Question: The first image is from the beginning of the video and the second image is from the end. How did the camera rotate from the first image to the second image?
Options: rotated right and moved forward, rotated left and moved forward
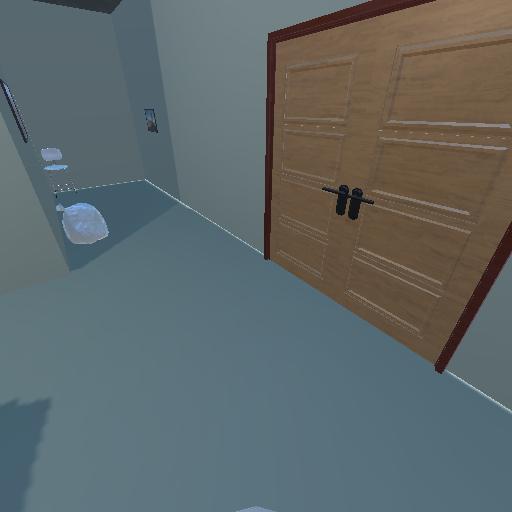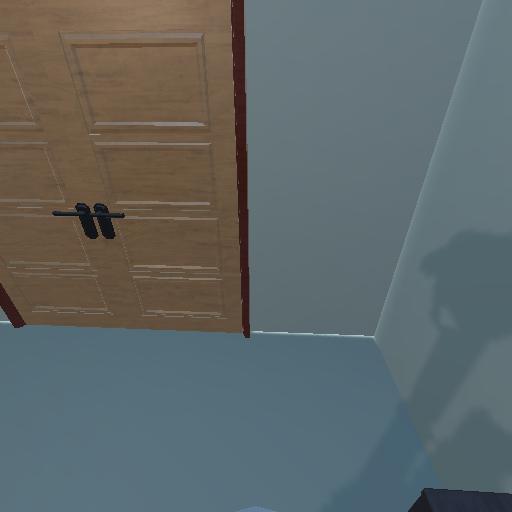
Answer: rotated right and moved forward